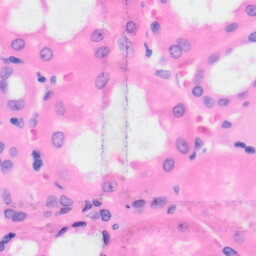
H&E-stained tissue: Kidney